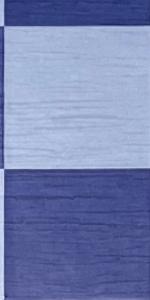
Label: Empty